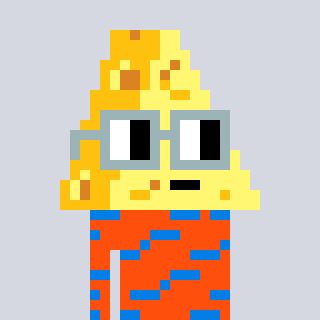
a pixel art character with square dark gray glasses, a cheese-shaped head and a orange-colored body on a cool background